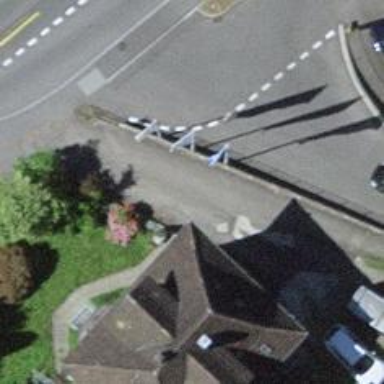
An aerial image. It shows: Advertising flagpole.